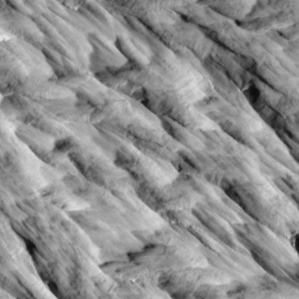
Label: non_frost